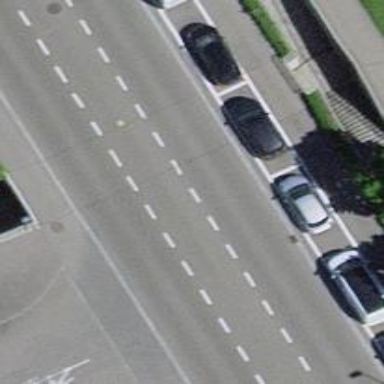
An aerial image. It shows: Primary highway with asphalt surface. It has designated lane for cyclists in both directions.